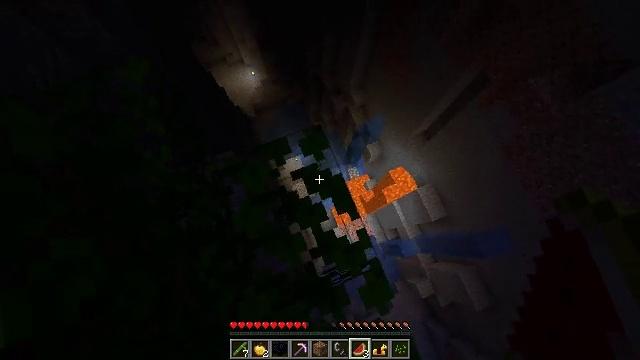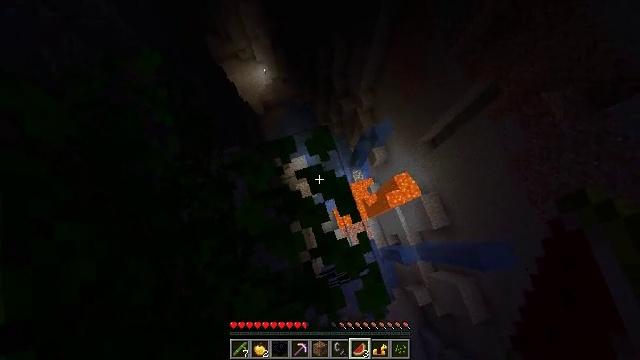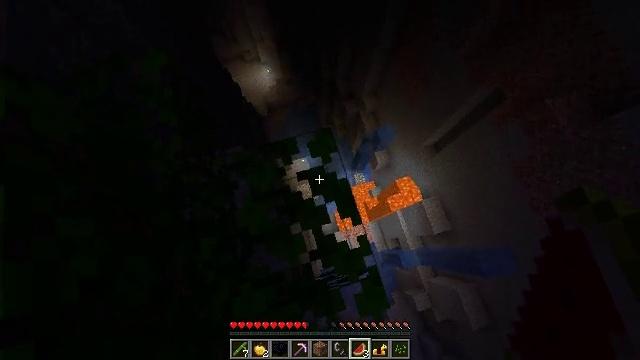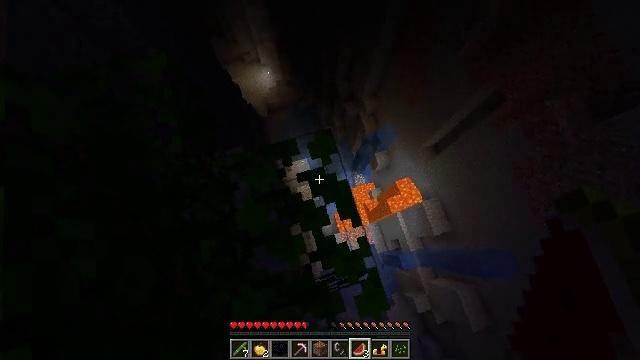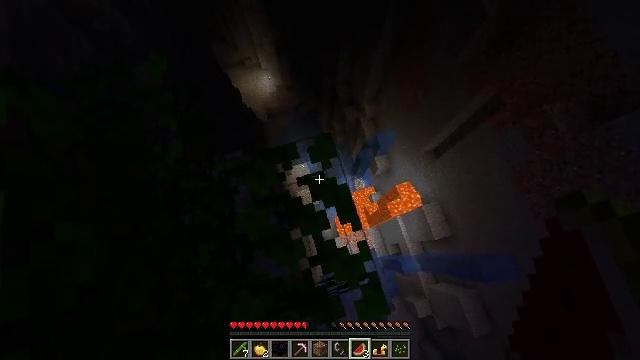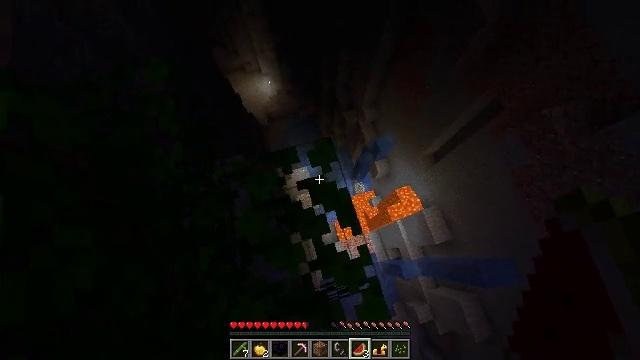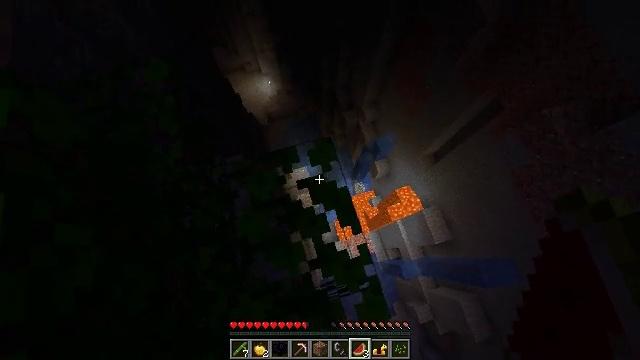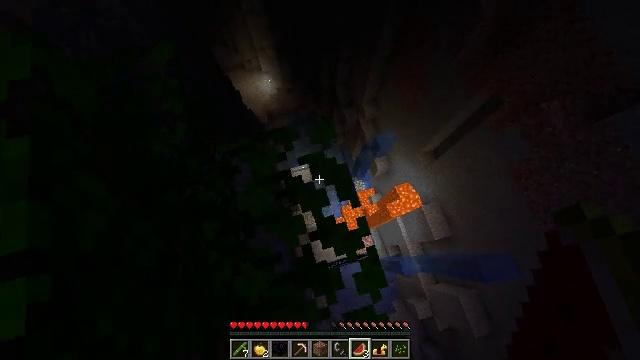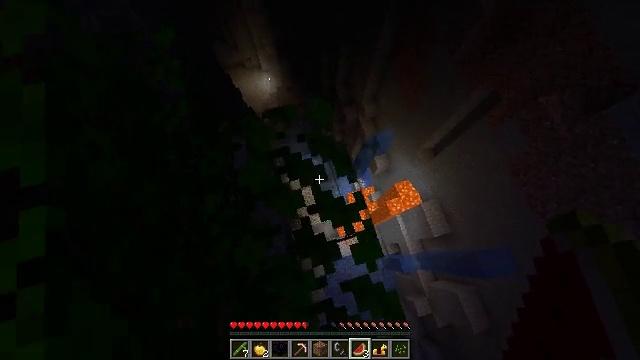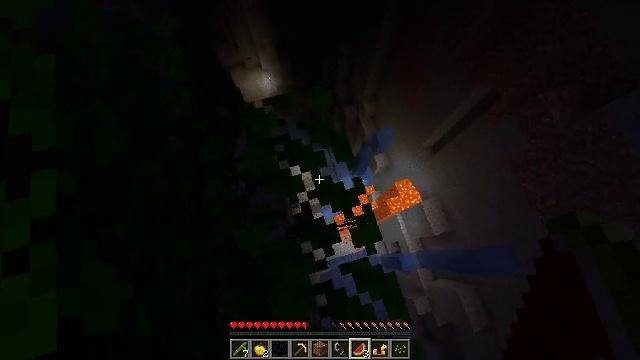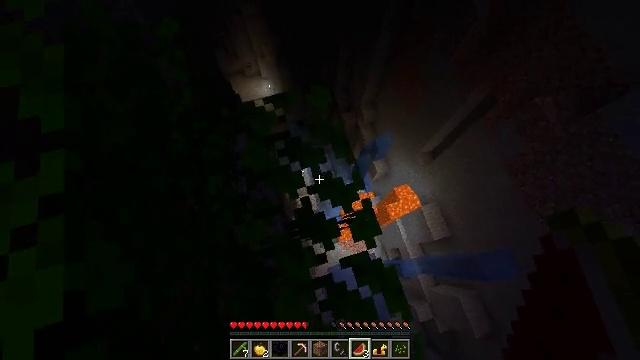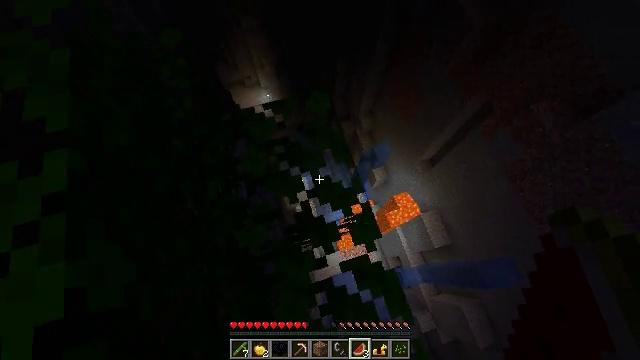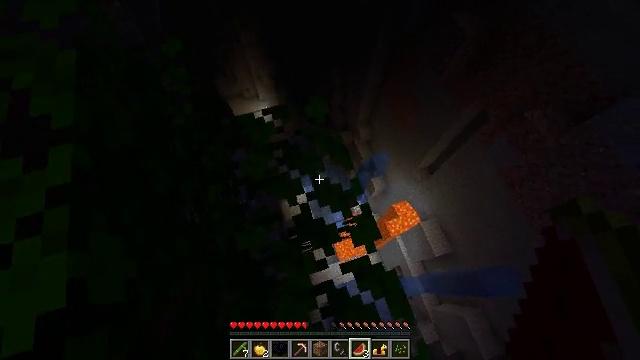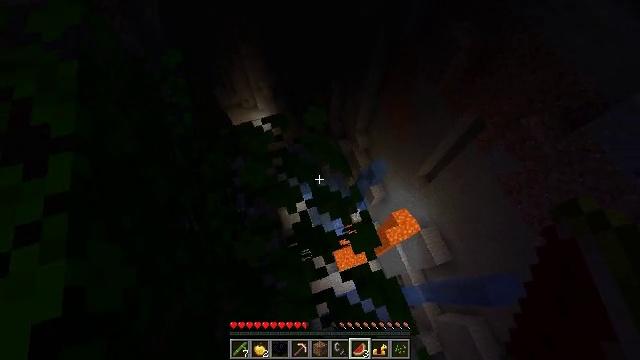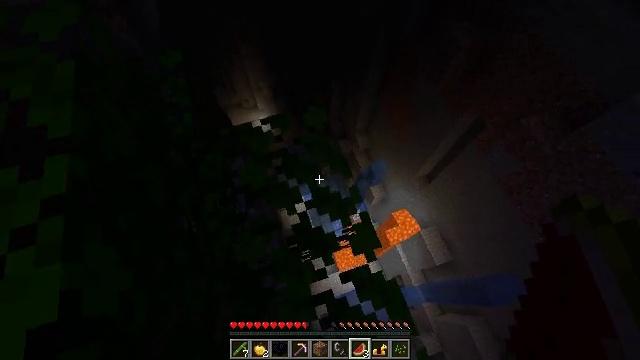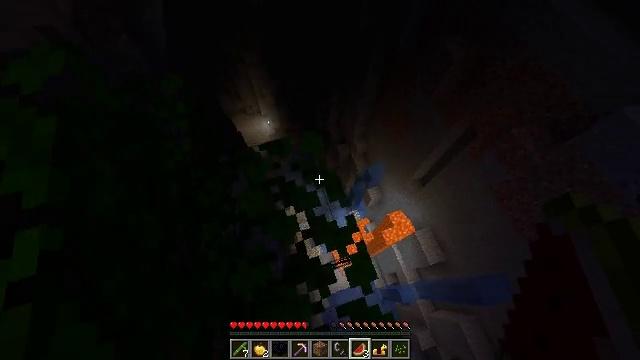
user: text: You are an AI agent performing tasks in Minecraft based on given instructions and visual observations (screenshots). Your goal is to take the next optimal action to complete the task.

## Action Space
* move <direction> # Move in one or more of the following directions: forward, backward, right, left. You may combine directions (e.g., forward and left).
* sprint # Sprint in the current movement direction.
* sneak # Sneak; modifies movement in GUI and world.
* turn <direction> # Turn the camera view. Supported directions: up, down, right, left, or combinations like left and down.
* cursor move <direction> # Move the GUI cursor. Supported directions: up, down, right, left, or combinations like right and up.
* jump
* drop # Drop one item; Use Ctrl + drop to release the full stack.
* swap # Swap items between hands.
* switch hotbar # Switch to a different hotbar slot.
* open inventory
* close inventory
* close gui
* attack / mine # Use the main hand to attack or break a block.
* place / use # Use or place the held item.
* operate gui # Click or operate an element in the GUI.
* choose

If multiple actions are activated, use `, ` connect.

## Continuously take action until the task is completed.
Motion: motion action
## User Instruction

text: Collect diorite
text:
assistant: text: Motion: turn left
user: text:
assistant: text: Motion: turn left
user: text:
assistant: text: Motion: no_op
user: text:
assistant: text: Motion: no_op
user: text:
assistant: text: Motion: no_op
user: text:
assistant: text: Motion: move back
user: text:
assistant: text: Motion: move back
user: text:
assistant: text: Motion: move back
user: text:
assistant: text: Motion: no_op
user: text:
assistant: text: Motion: turn up
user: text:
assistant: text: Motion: turn up
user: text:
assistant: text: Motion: turn up
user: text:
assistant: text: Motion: turn up
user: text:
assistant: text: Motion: move forward, sprint
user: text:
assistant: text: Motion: move forward, sprint
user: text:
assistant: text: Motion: move forward, sprint
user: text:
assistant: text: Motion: move forward, sprint
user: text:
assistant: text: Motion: move forward, sprint
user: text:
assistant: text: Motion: move forward, sprint, turn left and up
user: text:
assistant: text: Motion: move forward, sprint, turn left, jump
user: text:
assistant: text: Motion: move forward, sprint, jump
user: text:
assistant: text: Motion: move forward, sprint, turn left, jump
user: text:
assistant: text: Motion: move forward, sprint, jump
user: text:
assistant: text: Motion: move forward, sprint, jump
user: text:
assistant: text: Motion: move forward, sprint, jump
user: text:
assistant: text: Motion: move forward, sprint, jump
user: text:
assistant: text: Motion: move forward, sprint, turn left and up, jump
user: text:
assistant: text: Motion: move forward, sprint, jump
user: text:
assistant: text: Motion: move forward, sprint, jump
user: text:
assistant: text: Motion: move forward, sprint, jump